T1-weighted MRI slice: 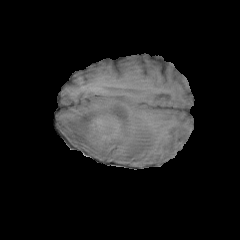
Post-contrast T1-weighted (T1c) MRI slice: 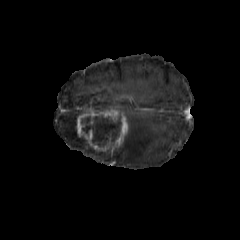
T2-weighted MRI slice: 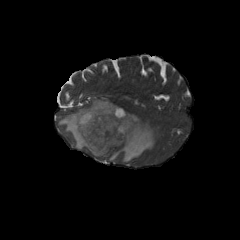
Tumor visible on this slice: yes